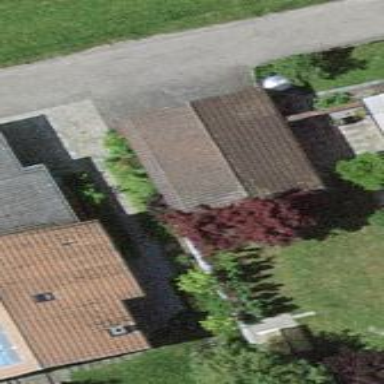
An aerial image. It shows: Garage.